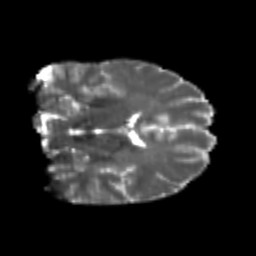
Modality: T2w
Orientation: coronal
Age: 22
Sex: male
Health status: healthy
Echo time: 0.074 s